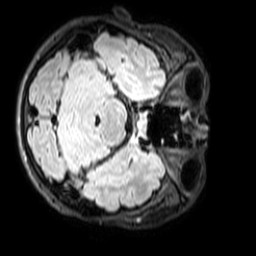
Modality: T1w
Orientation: axial
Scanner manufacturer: philips
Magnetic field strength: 3 T
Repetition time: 4.8 s
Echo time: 0.2586 s